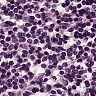
Metastatic tissue present: no